Chest X-ray:
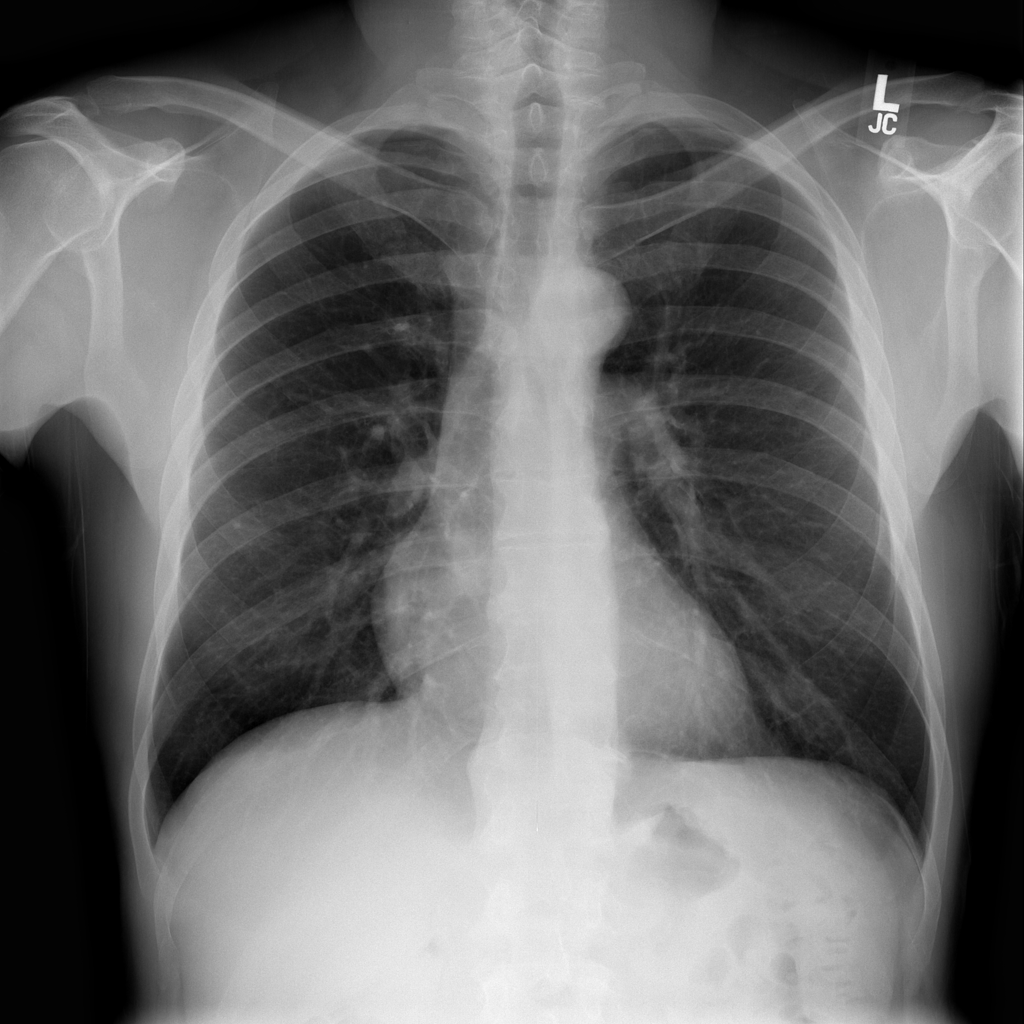
No abnormal finding: yes